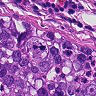
Metastatic tissue present: yes